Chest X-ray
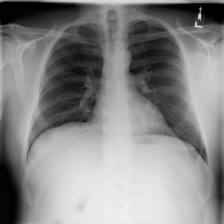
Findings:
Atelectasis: negative
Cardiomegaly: negative
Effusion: negative
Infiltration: negative
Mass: positive
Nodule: negative
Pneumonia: negative
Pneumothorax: negative
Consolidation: negative
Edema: negative
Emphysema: negative
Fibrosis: negative
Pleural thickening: negative
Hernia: negative